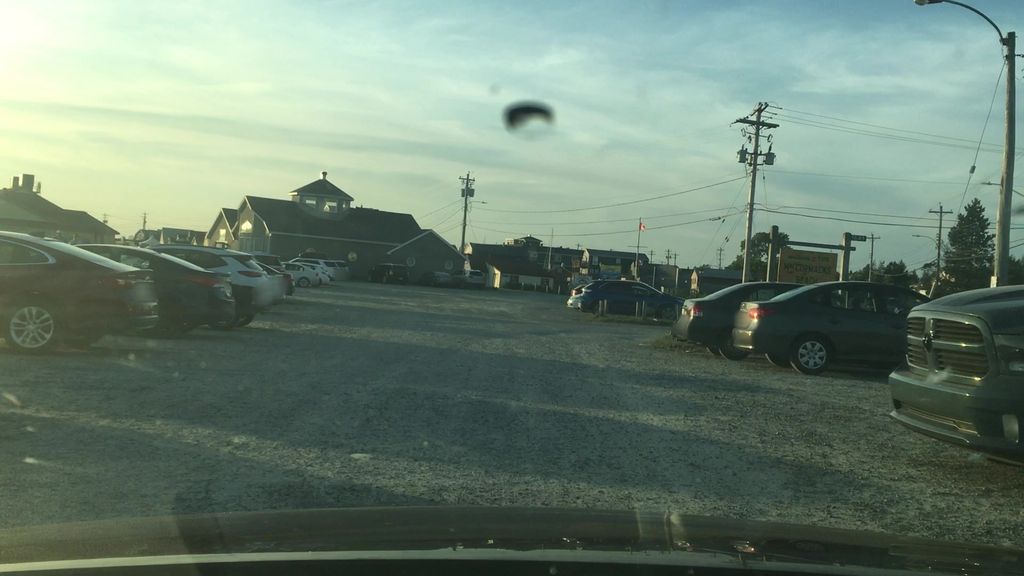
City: halifax